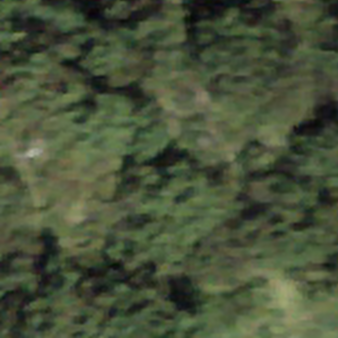
Label: other